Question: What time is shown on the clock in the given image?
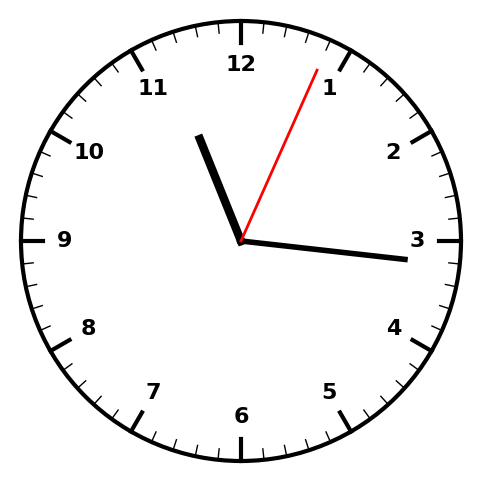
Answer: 11:16:04